Question: I am using Core Data however haven't done any complex queries and am completely lost - come from SQL background so need help creating a NSPredicate.
I need to retrieve a list of Perspective's (with unique name) which in-directly belong to a specific EntityManagedObject.
As you can see EntityManagedObject can have many EntityManagedObjects and can have many ObjectiveManagedObject's.
EntityManagedObject therefore has a single EntityManagedObject as a parent, and ObjectiveManagedObjective has a single EntityManagedObject as a parent.
ObjectiveManagedObject has one Perspective. A Perspective can belong to many ObjectiveManagedObjects.

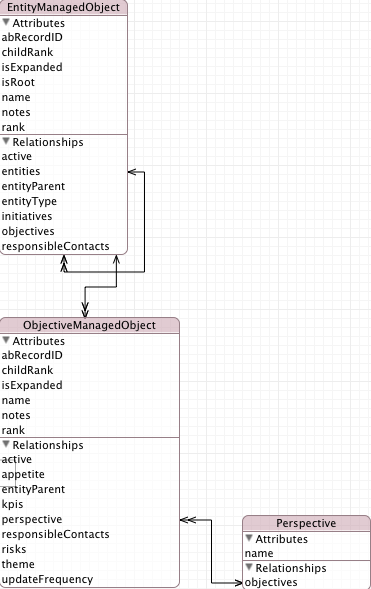
Answer: make a method,
'''
-(NSArray *) getEntityManagedObjectsWithParentEntity:(EntityManagedObject *) parentObject;
'''
another method,
'''
-(NSArray *) getObjectiveManagedObjectsWithEntityManagedObjects:(NSArray *) entityManagedObjects;
'''
then ,
'''
-(NSArray *) getPerspectivesWithEntityManagedObject:(EntityManagedObject *) entityObject
{
NSArray *objectiveManagedObjects = [self getObjectiveManagedObjectsWithEntityManagedObjects: [self getEntityManagedObjectsWithParentEntity:entityObject] ];
NSPredicate *predicate = [NSPredicate predicateWithFormat:@"Objectives IN %@", objectiveManagedObjects];
}
'''